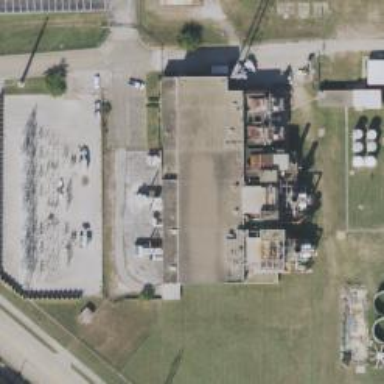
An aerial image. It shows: Steam turbine gas generator.